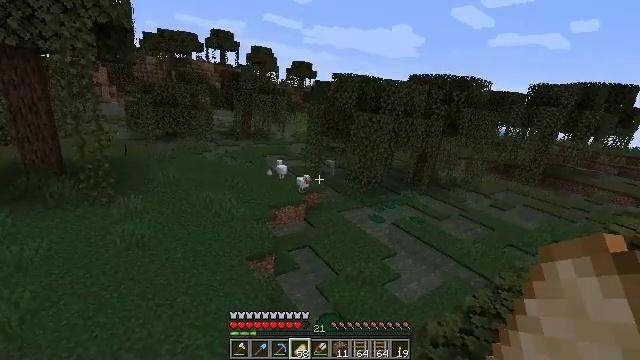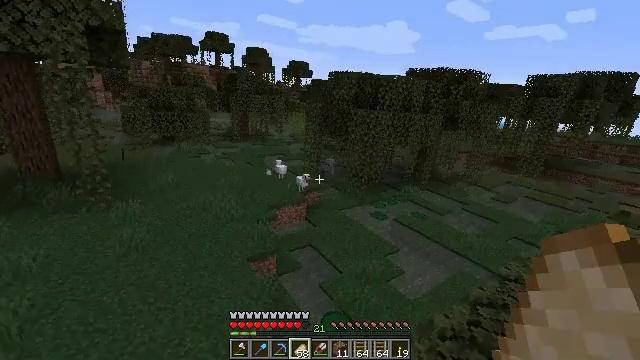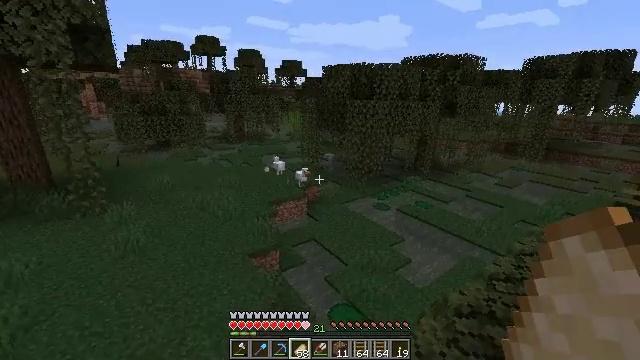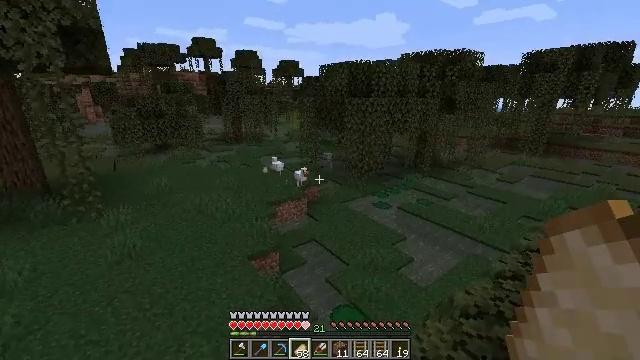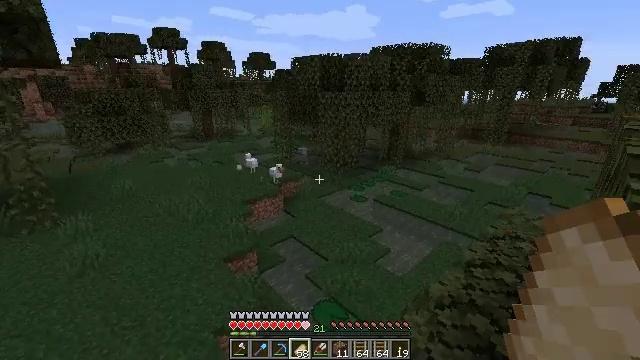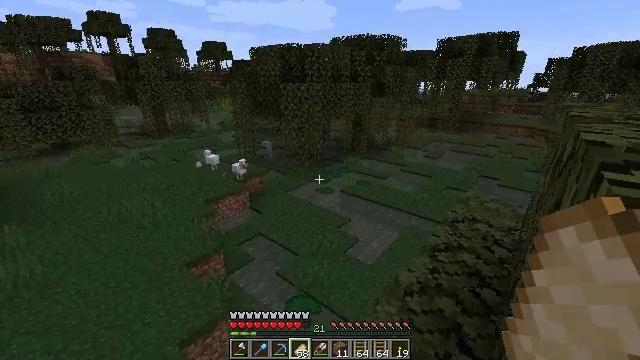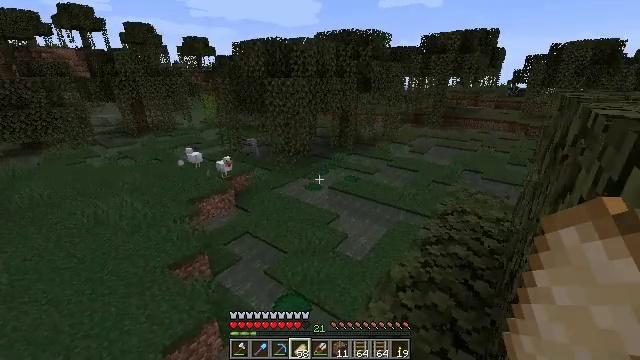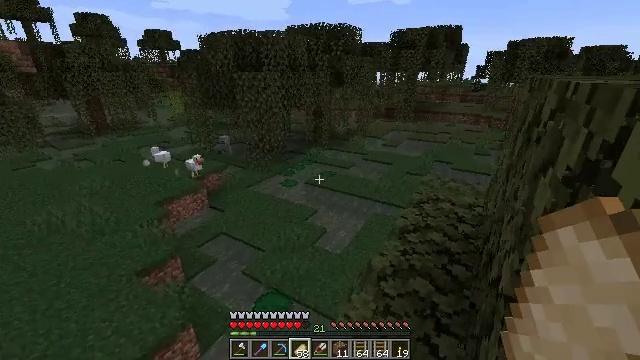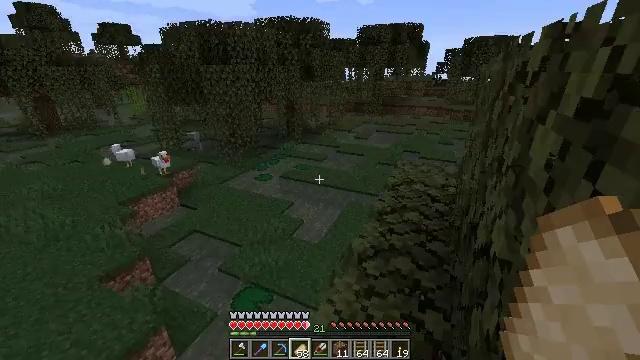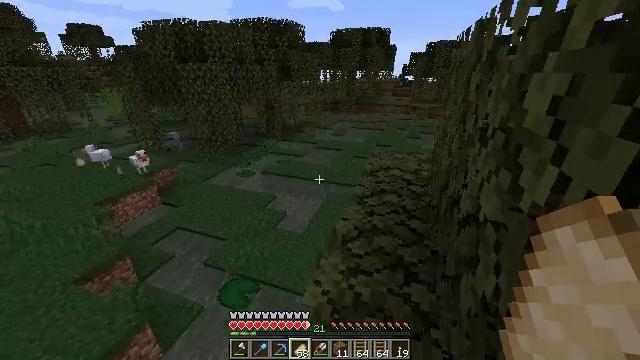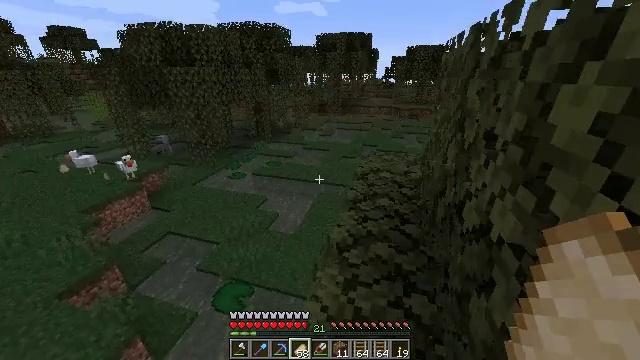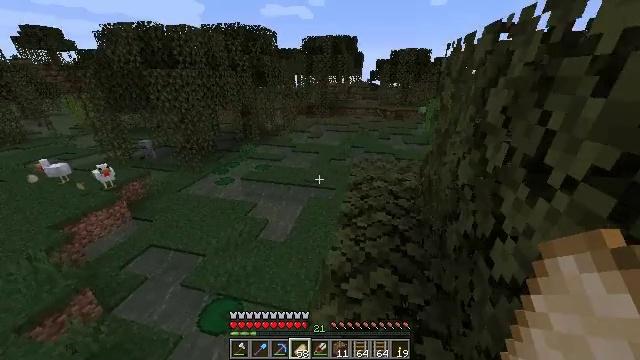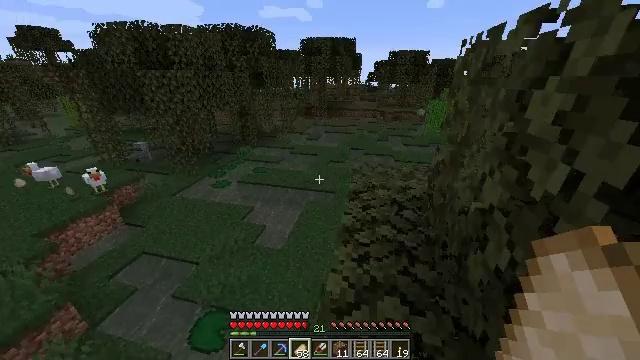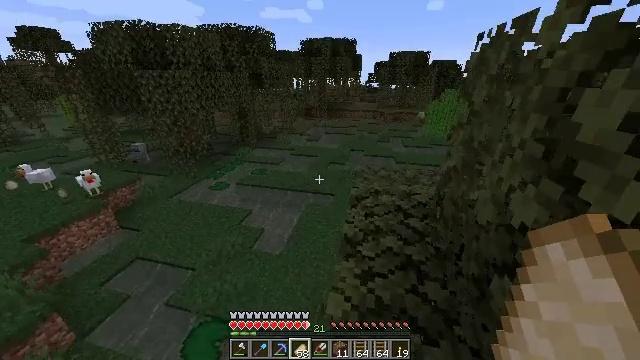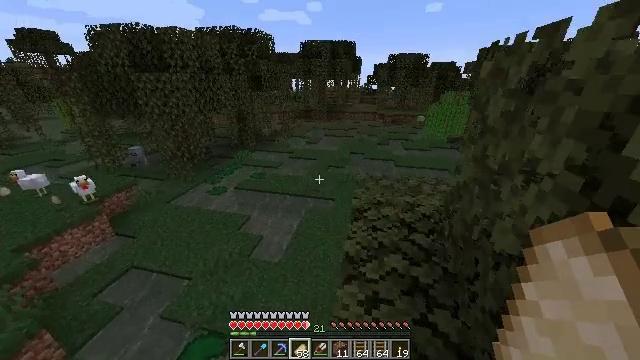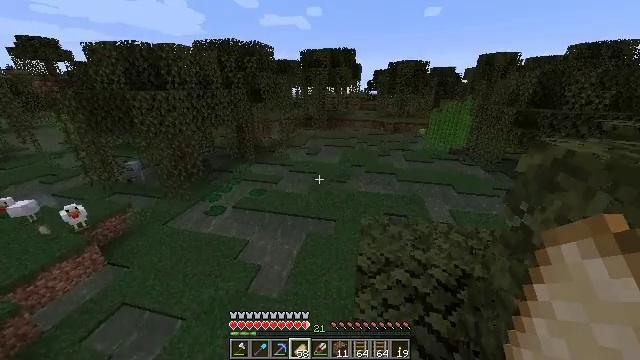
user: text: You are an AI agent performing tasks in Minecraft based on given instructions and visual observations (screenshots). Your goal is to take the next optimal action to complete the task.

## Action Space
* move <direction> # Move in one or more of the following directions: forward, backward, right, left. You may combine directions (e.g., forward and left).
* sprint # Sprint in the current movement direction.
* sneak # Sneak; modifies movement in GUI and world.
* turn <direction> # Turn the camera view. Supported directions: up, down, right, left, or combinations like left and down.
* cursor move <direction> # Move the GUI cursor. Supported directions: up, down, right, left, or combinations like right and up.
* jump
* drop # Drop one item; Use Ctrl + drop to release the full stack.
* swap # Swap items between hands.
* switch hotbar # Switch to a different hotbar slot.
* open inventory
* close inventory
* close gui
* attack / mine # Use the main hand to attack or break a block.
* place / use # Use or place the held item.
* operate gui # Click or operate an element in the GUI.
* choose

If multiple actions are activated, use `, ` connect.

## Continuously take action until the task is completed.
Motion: motion action
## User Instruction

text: Combat the slime.
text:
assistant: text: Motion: move forward, jump
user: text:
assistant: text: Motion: move forward, jump
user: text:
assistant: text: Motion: move forward, jump
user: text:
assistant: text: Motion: move forward, turn right and down, jump
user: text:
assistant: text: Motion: move forward, turn right and down, jump
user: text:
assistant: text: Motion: move forward, turn right
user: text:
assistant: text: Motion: move forward, sprint, turn right
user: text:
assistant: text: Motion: move forward, sprint, turn right and down
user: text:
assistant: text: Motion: move forward, sprint, turn right
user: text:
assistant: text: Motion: move forward, turn right
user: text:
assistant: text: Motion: move forward, turn right
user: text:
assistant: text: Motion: move forward
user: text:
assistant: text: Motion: move forward
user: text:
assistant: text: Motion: move forward, jump
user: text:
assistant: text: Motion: move forward, jump
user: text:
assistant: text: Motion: move forward, jump
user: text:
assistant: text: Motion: move forward, jump
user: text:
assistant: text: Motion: move forward, jump
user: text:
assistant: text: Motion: move forward, jump
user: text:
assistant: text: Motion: move forward, turn right, jump
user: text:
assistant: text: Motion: move forward, turn right, jump
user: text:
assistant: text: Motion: move forward, jump
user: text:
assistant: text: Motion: move forward, jump
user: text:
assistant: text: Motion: move forward, sprint, jump
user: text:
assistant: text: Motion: move forward, sprint, jump
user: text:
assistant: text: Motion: move forward, sprint, jump
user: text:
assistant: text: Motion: move forward, jump
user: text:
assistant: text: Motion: move forward, jump
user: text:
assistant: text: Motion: move forward, jump
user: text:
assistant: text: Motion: move forward, jump